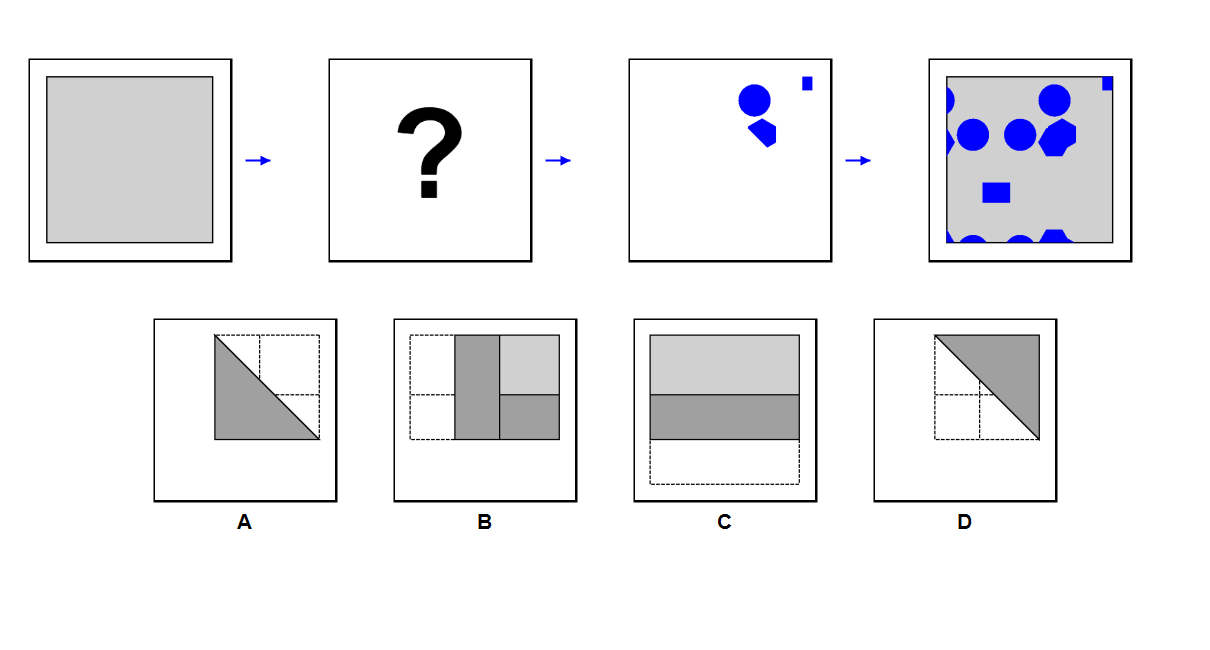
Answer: A